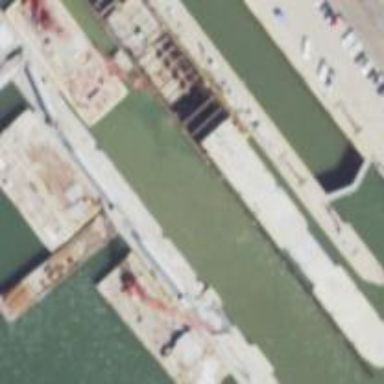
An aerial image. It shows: Lock gate along waterway.